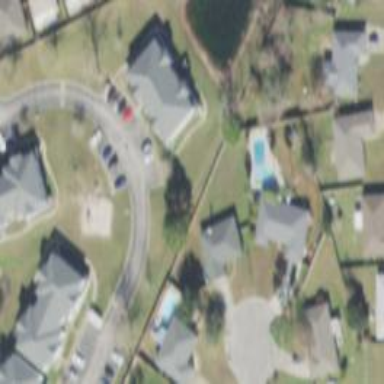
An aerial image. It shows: Residential road.